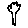
Label: tree